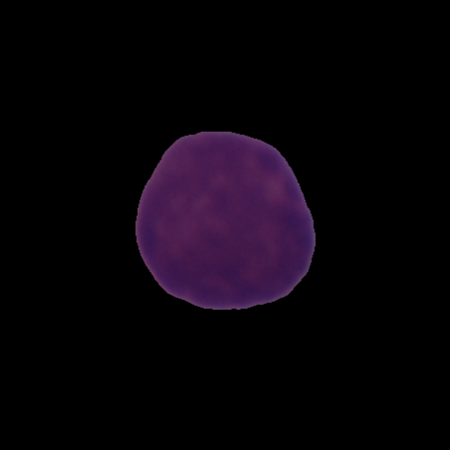
Label: healthy